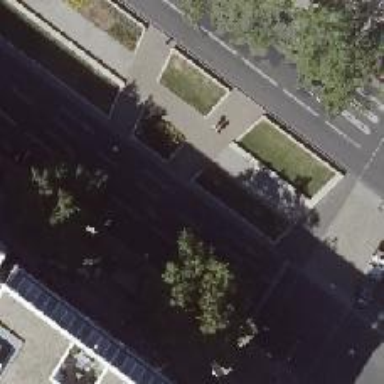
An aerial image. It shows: Unmarked crossing on footway.